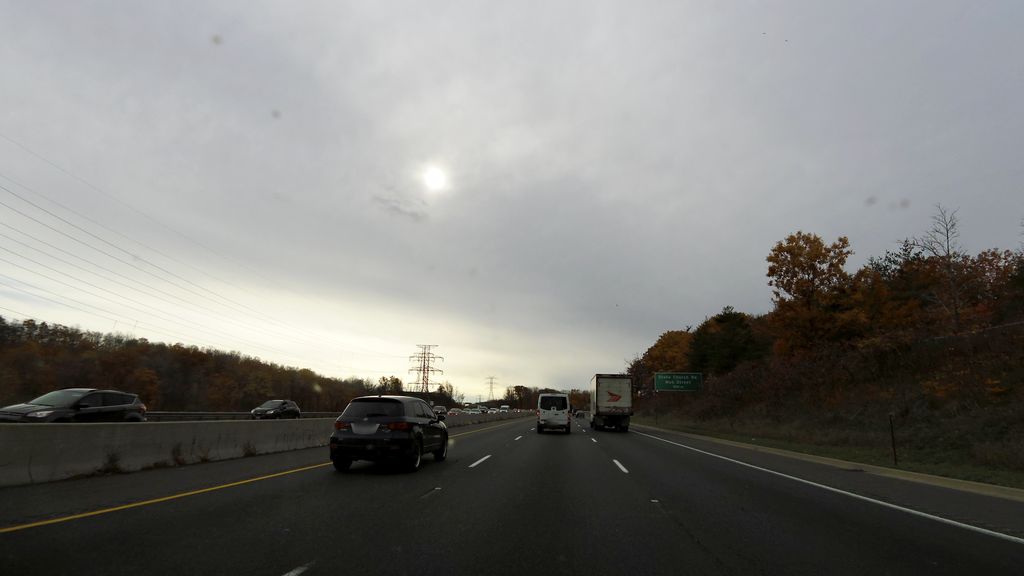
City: hamilton